Question: I have a dataset that pulls from multiple databases on the same server. Historically (without doing research) in this case I would set the data source to ReportServer (the database that houses the execution log for the server, ect.) and noticed the dataset doesn't seem to care what the data source is.
I did a few hours of digging and couldn't find an answer. When using (or in my case, unioning) multiple data bases in a dataset, what should the dataset data source be in Visual Studio?

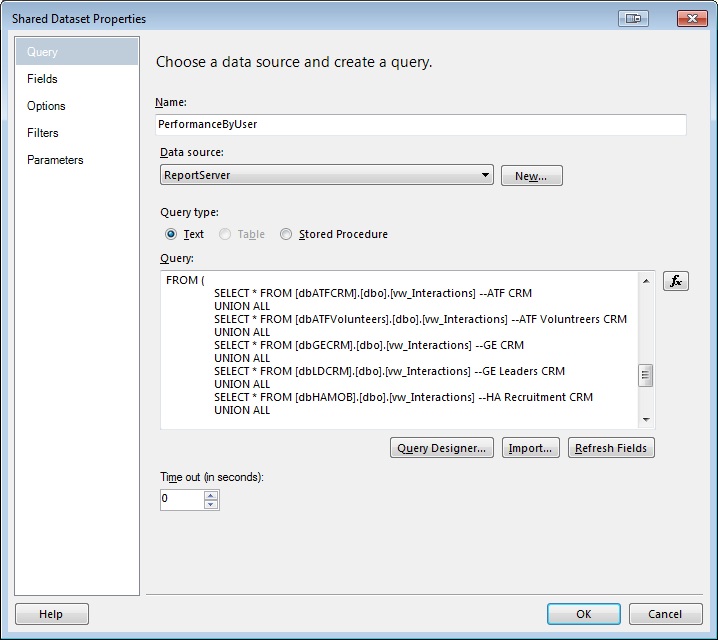
Answer: Specifying the database in the connection string sets the starting, default database for the query. If your permissions are adequate, then there is nothing to stop you from accessing other databases.
The database in the connection string will give your query the context that is used when you don't specify a database name as part of a table. If your query is simply:
'''
SELECT * FROM vw_Interactions
'''
then this will run against the database specified in your connection string.
For your case, when using a table with the same name across multiple databases, the default database doesn't matter much, as long as the data access account has permissions that let the query work.